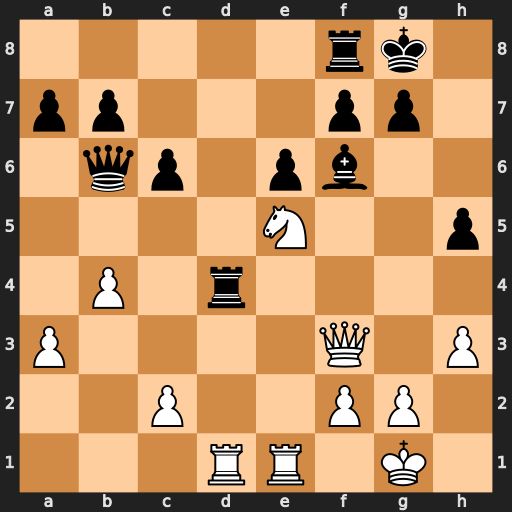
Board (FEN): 5rk1/pp3pp1/1qp1pb2/4N2p/1P1r4/P4Q1P/2P2PP1/3RR1K1
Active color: w
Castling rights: -
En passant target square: -
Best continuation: Nd7 Rxd7 Rxd7